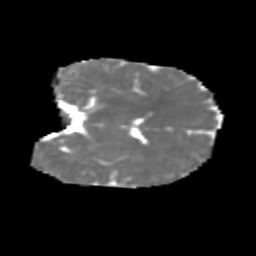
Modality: MD
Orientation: coronal
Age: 6
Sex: male
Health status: healthy